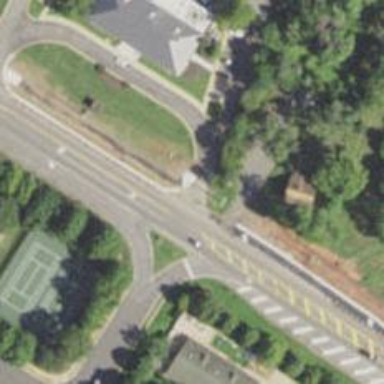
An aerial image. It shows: Marked crossing on the road.